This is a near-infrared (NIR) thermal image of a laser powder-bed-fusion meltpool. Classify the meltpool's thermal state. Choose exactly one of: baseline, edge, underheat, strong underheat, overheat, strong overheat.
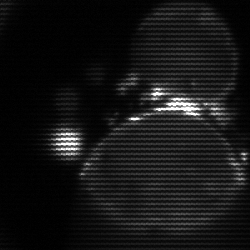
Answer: edge